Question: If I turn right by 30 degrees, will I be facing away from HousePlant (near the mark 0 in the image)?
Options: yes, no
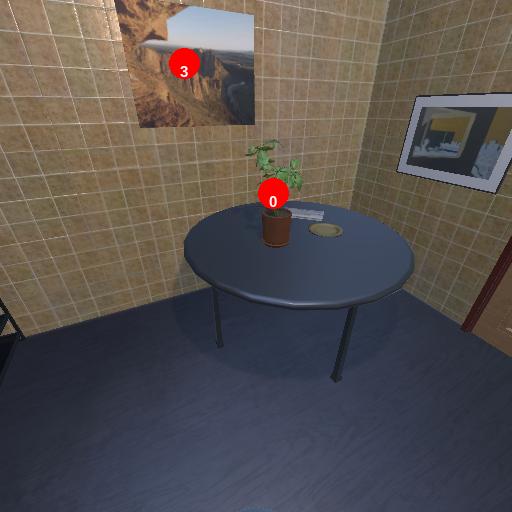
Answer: yes